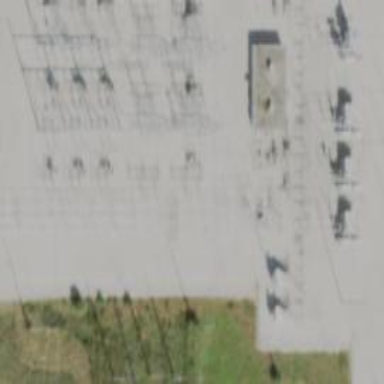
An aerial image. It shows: Lattice structure tower used for power distribution.